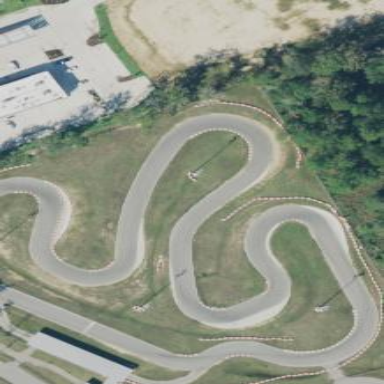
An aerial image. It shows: Karting raceway.